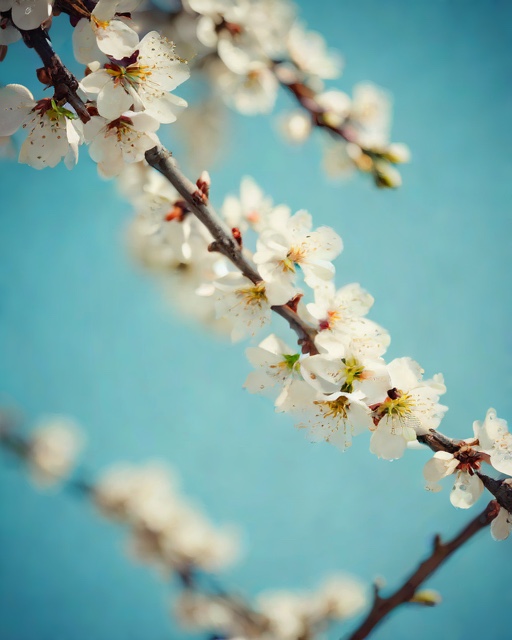
Category: Easter